Current action and preconditions to check: trajectory_clear

Your task: For each precondition in the list above, predict whether it will hold at this action.

Consider the current scene as observed from the mobile robot's camera, and analyze the predicted future states of all dynamic agents (e.g., people, animals, vehicles, or any moving entities) within the NEXT SECOND.

IMPORTANT: Only answer "very likely" if you are absolutely certain—based on strong, clear evidence—that a dynamic agent will violate the precondition in the predicted future state. Do NOT answer "very likely" for unlikely, ambiguous, or low-probability risks.

Ask yourself for each precondition: Is there a high probability, with clear and convincing evidence, that the predicted future states of any dynamic agent will interfere with the predicted future state of the currently executing action within the NEXT SECOND, causing that precondition to fail?

Assess the risk level based on these predictions. Use "likely" or "very likely" if motions create a clear risk of interference.

Use "neutral" or "improbable" if agents are nearby but their predicted paths are clearly diverging or non-conflicting.

Failure Risk Categories: "very improbable", "improbable", "neutral", "likely", "very likely"

Answer Format: Output ONLY the probability_of_failure value from these categories: "very improbable", "improbable", "neutral", "likely", "very likely"

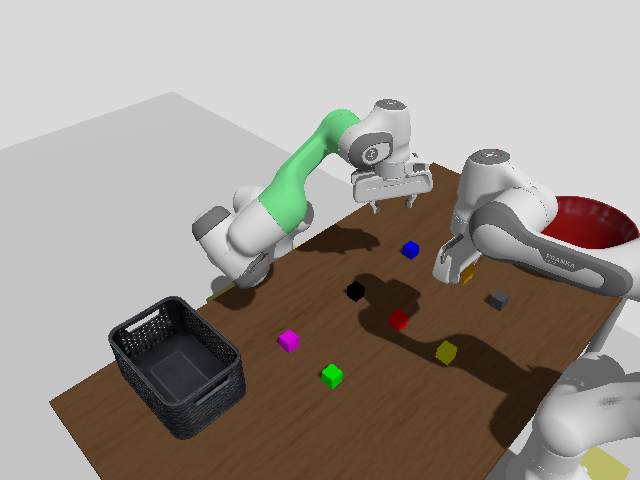

Answer: very improbable